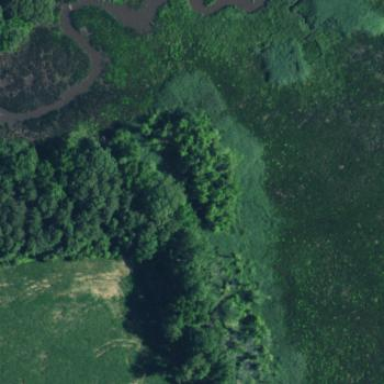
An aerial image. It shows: Swampy wetland area.